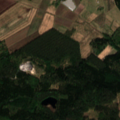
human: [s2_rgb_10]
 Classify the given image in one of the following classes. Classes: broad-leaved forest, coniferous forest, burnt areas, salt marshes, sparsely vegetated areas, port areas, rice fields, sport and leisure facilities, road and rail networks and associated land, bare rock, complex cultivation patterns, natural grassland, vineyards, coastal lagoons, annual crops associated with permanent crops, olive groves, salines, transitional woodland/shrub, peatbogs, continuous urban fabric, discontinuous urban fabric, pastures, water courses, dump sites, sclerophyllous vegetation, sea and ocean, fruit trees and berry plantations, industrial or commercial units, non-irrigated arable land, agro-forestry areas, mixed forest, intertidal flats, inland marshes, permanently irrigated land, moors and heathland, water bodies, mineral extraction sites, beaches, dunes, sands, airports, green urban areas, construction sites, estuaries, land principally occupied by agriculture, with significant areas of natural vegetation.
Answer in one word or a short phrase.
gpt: non-irrigated arable land, broad-leaved forest, coniferous forest, mixed forest